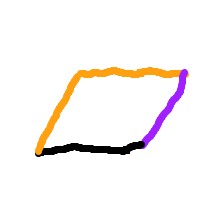
Shape: parallelogram